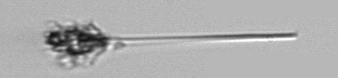
Label: Asterionellopsis_glacialis